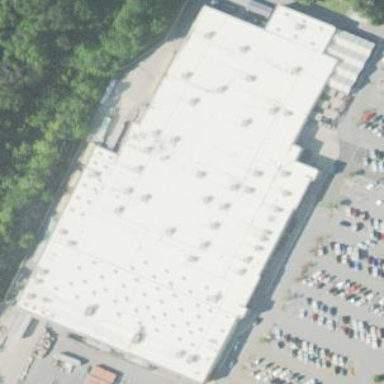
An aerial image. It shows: Retail building housing supermarket.